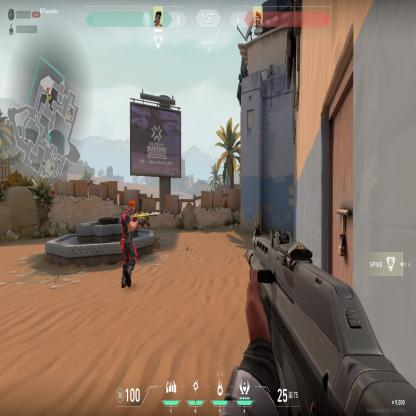
Label: enemy